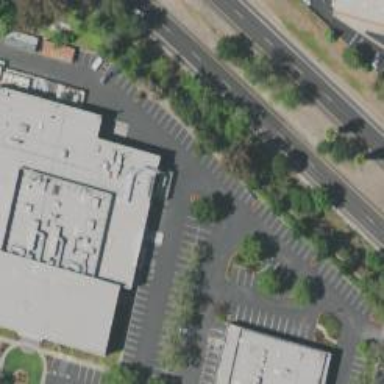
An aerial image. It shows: Office building.